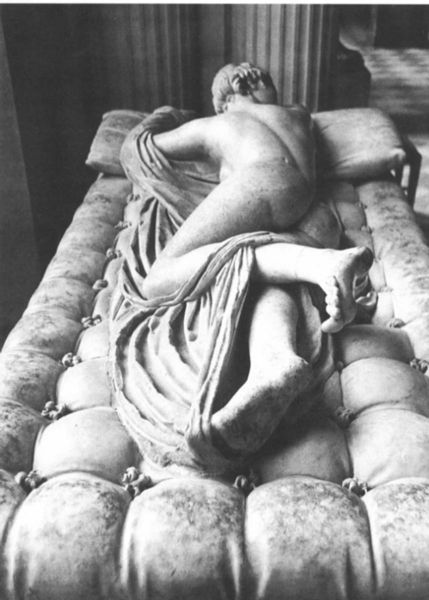
Titel: antiker Hermaphrodit Borghese
Künstler: Giovanni Lorenzo Bernini
Institution: Rom, Villa Borghese
Schlagwörter: akt, fuß, nackt, weiß, frau, grau, marmor, rücken, schwarz, säule, tuch, stein, trauer, figur, decke, klassizismus, locke, locken, skulptur, statue, füße, hintern, rückenansicht, sofa, liegen, schlafen, nacken, kissen, polster, bett, bauch, laken, plastik, liegend, matratze, foto, fotografie, antike, ideal, schönheit, schwarzweiss, jüngling, leintuch, grab, angewinkelt, museum, schwarz/weiß, skultpur, matraze, perpektive, canova, stepp, tcuh, po, 1920, frau nackt liegend, kapitonierung